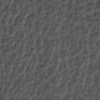
Label: not_dusty